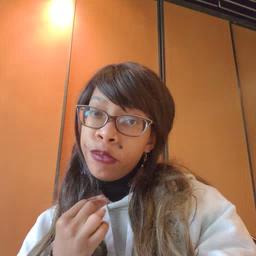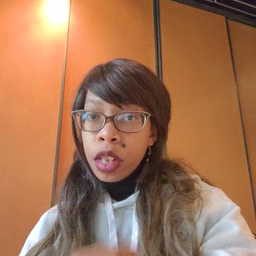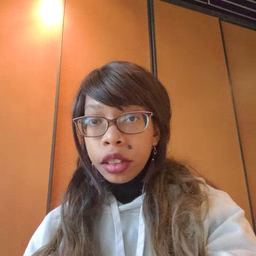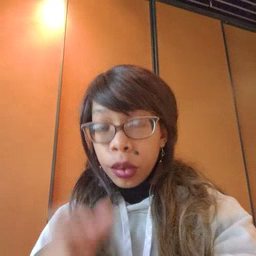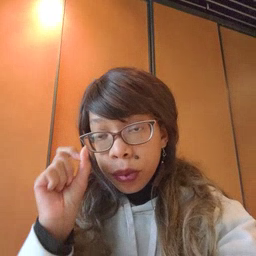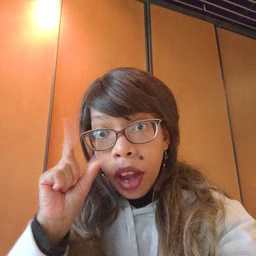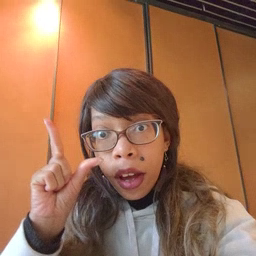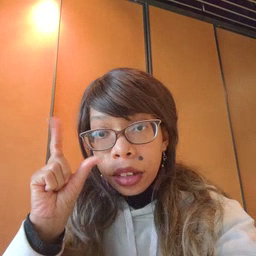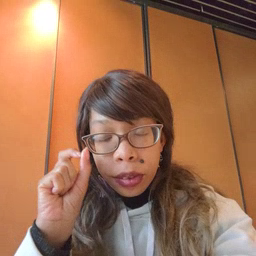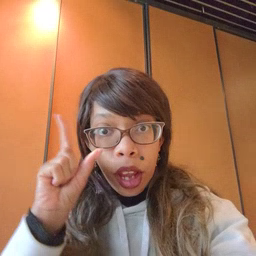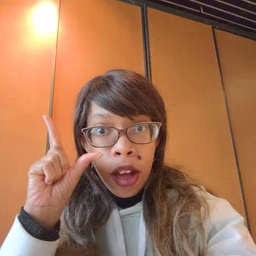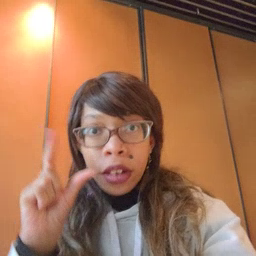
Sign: wake